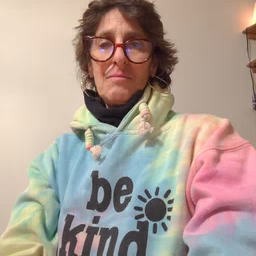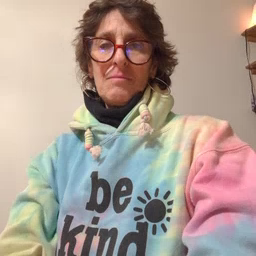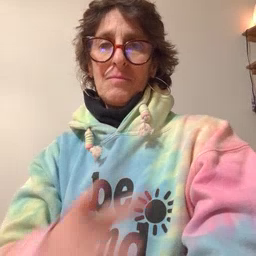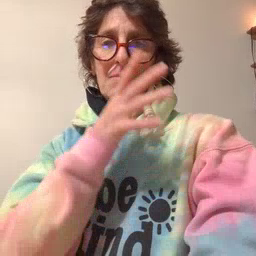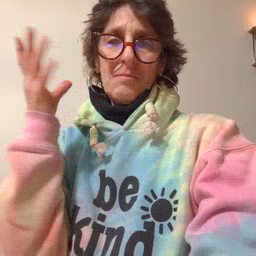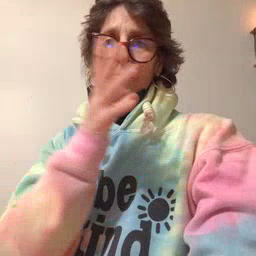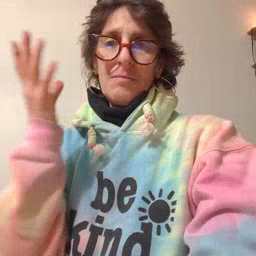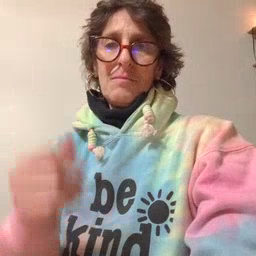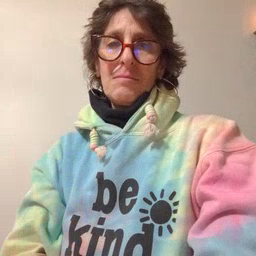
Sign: farm